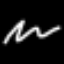
Label: squiggle